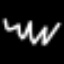
Label: squiggle